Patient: sex F, age 68
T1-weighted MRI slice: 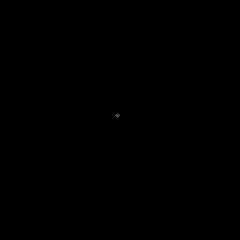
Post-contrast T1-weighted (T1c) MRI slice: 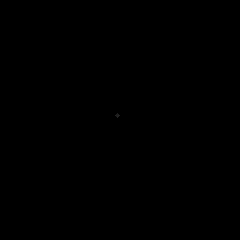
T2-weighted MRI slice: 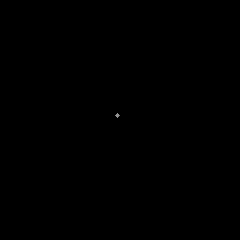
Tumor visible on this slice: no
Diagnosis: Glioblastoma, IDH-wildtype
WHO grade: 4